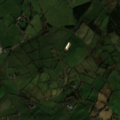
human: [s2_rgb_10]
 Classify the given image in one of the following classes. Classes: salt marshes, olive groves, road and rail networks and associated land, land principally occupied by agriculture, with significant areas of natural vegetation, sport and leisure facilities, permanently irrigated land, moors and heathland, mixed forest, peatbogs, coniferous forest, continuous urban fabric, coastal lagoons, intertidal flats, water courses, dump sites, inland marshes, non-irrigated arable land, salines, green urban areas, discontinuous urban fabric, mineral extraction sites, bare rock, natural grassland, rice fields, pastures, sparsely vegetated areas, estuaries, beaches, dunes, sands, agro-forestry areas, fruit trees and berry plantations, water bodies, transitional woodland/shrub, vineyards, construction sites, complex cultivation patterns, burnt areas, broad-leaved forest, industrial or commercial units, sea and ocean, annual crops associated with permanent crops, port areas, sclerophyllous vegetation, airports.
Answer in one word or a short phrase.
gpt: pastures